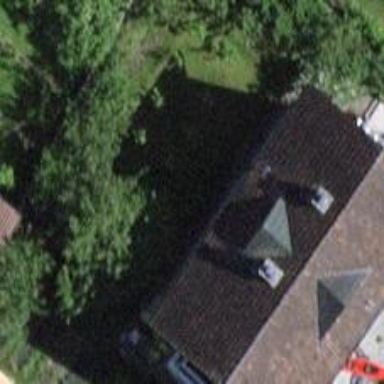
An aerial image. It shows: Detached building.